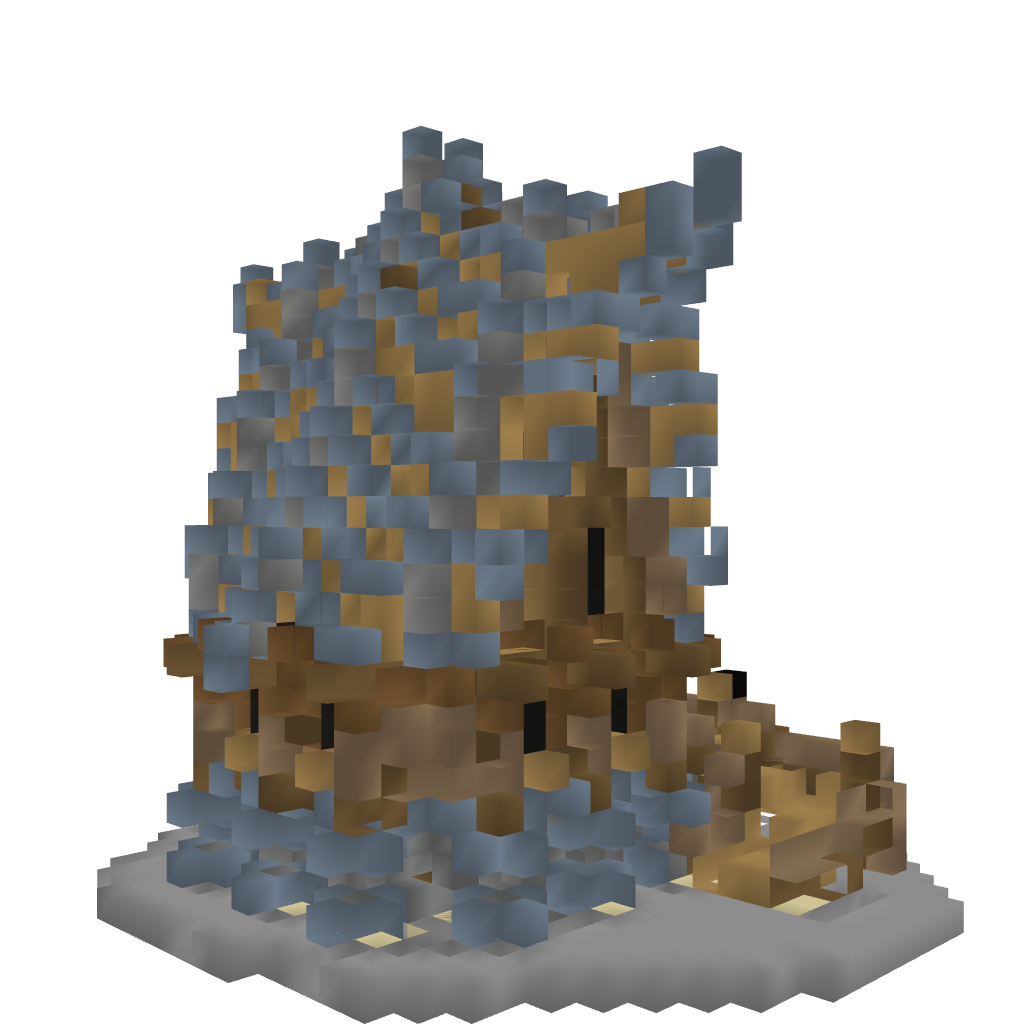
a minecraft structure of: Nordic House